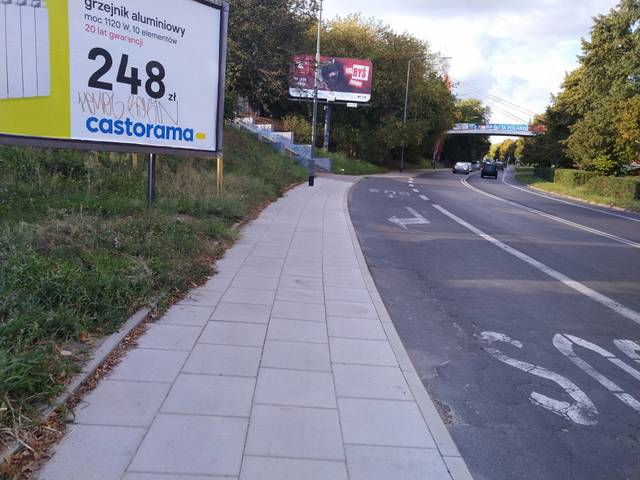
Region: Germany
Coordinates: 53.449, 14.562